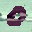
Label: 0